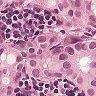
Metastatic tissue present: yes